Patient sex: F
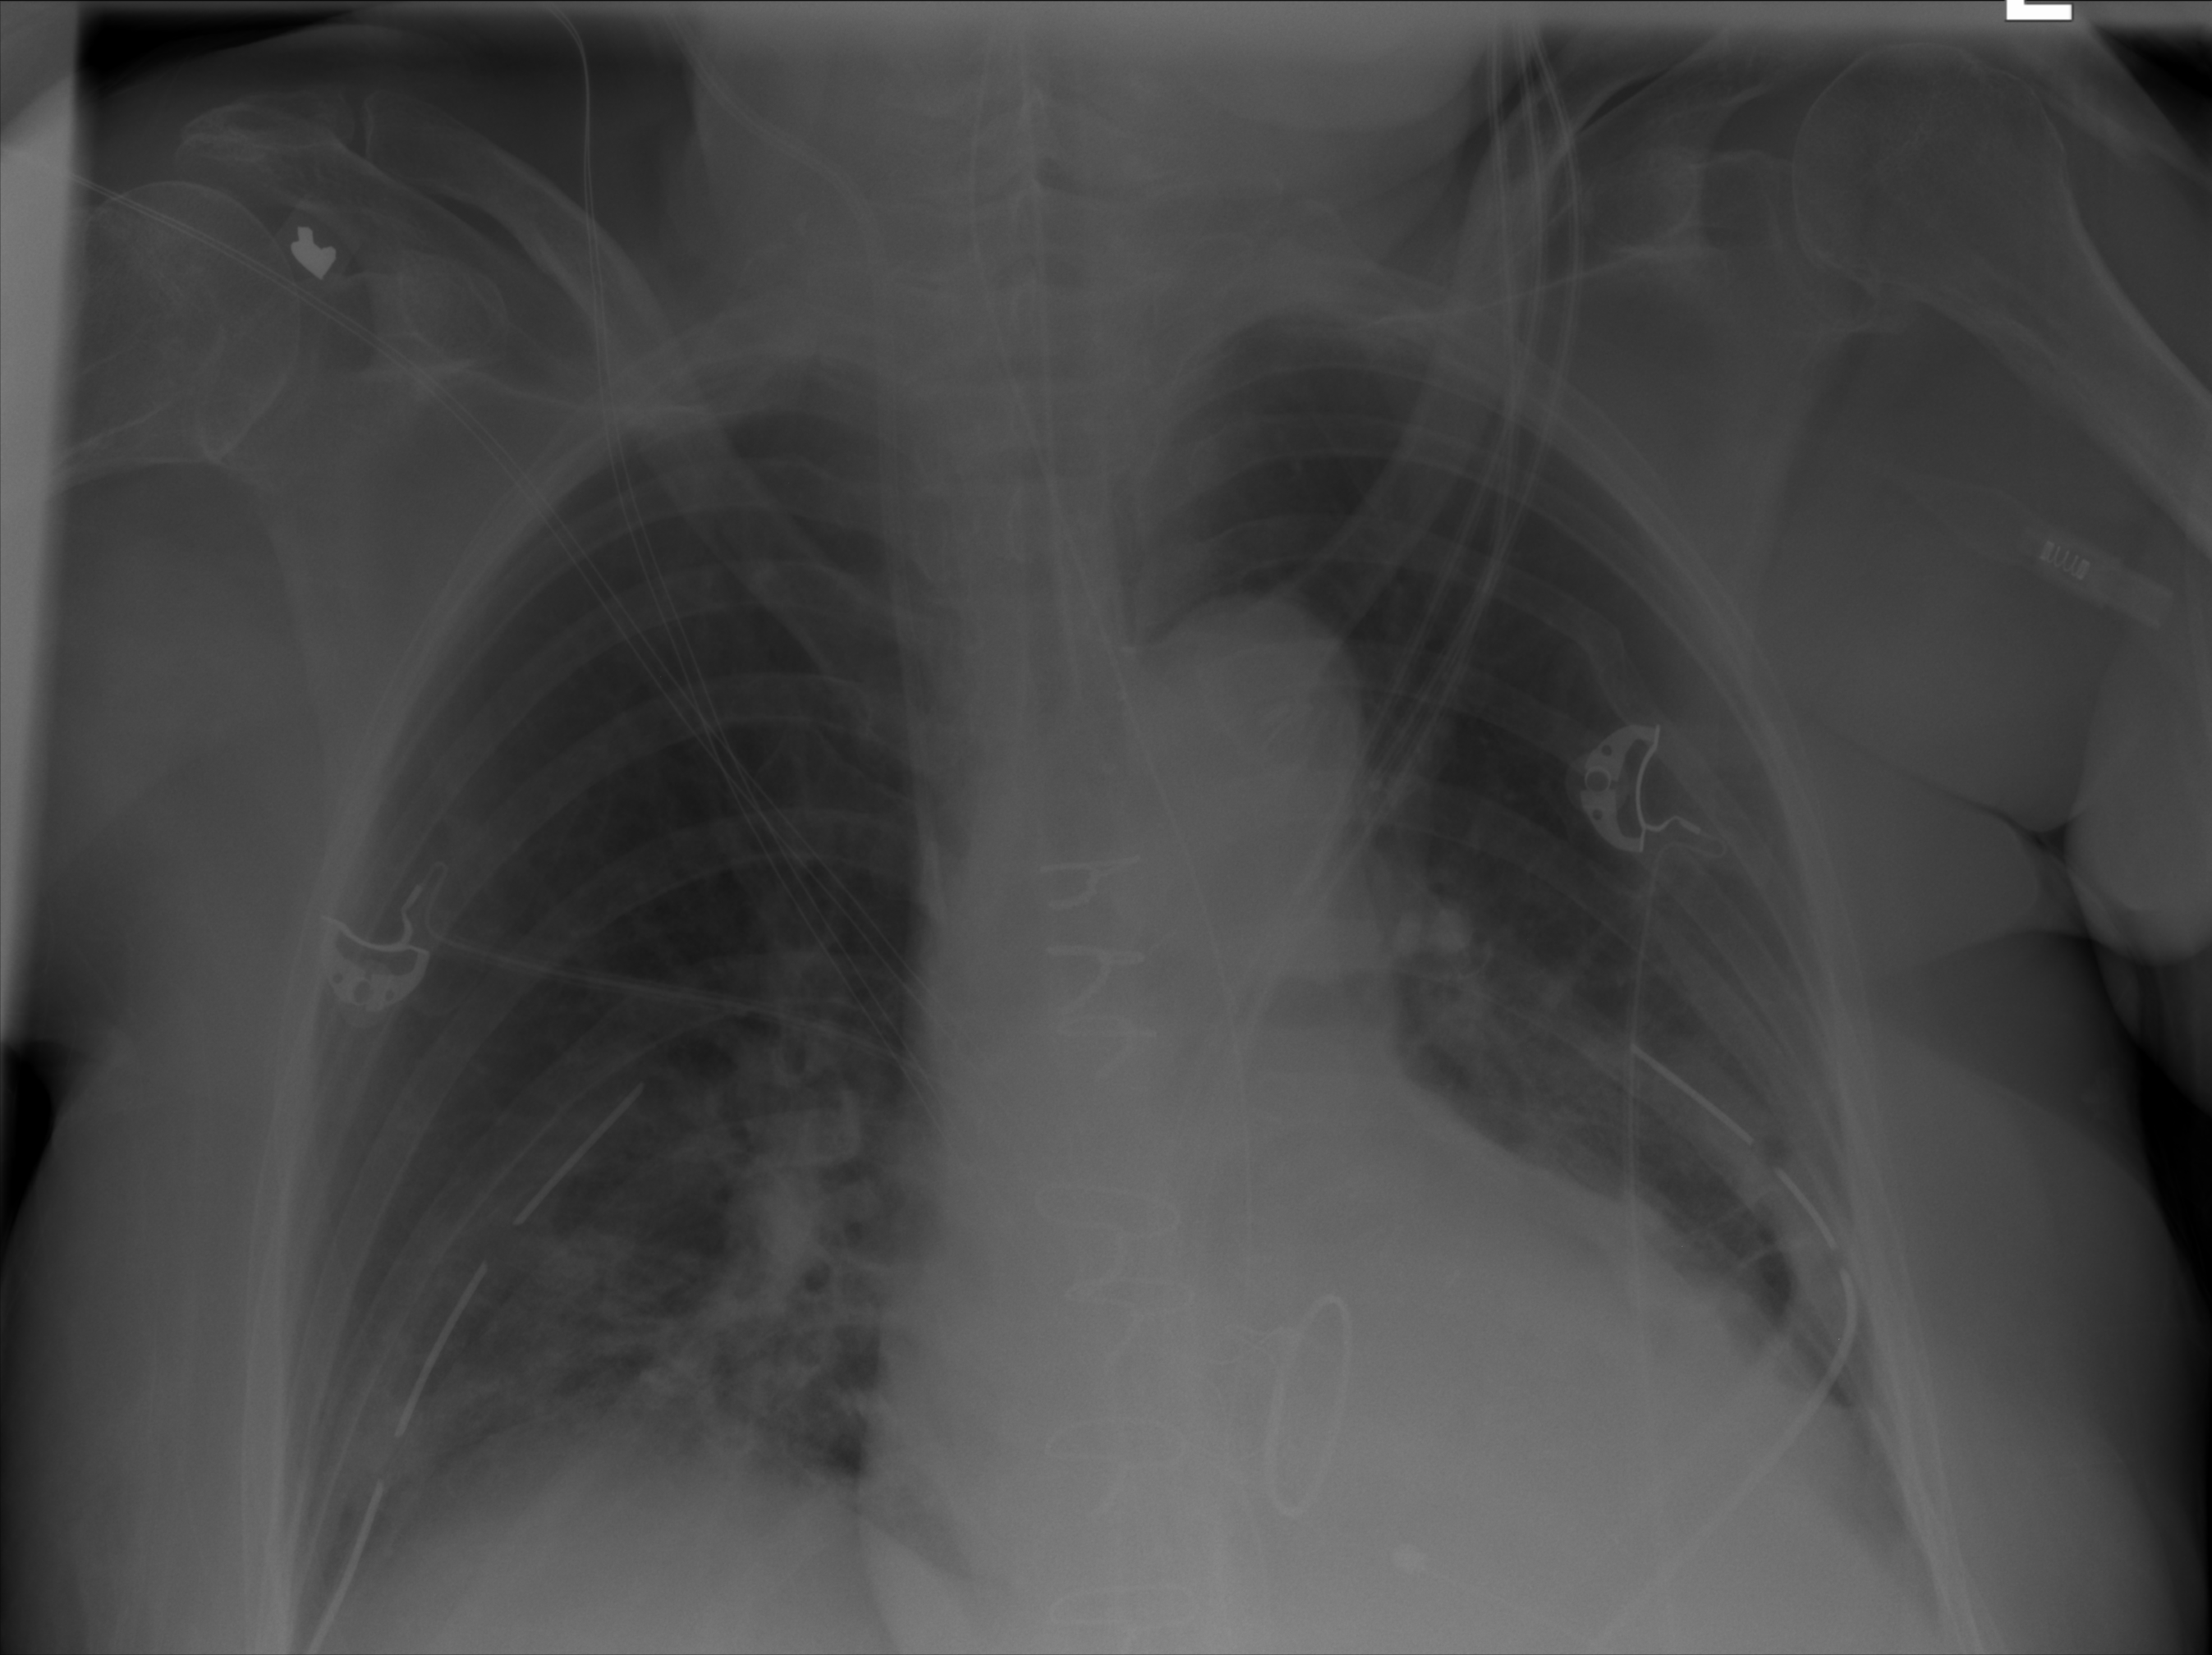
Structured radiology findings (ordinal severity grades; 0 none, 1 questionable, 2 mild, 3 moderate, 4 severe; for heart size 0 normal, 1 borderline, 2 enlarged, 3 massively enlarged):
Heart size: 2
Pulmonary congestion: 0
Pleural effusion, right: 2
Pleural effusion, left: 2
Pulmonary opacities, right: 2
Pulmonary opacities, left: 0
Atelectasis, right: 2
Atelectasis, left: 2